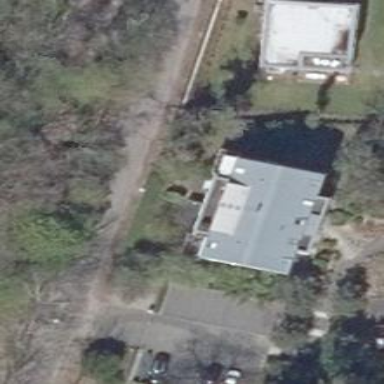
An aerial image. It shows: Gabled roof on building that houses apartments.